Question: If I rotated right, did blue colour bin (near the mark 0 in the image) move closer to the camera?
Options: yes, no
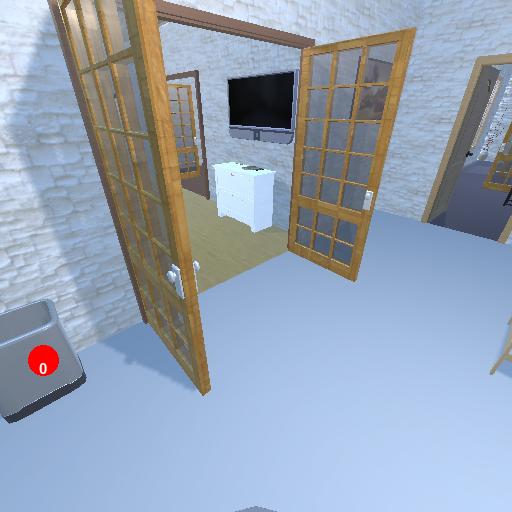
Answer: yes